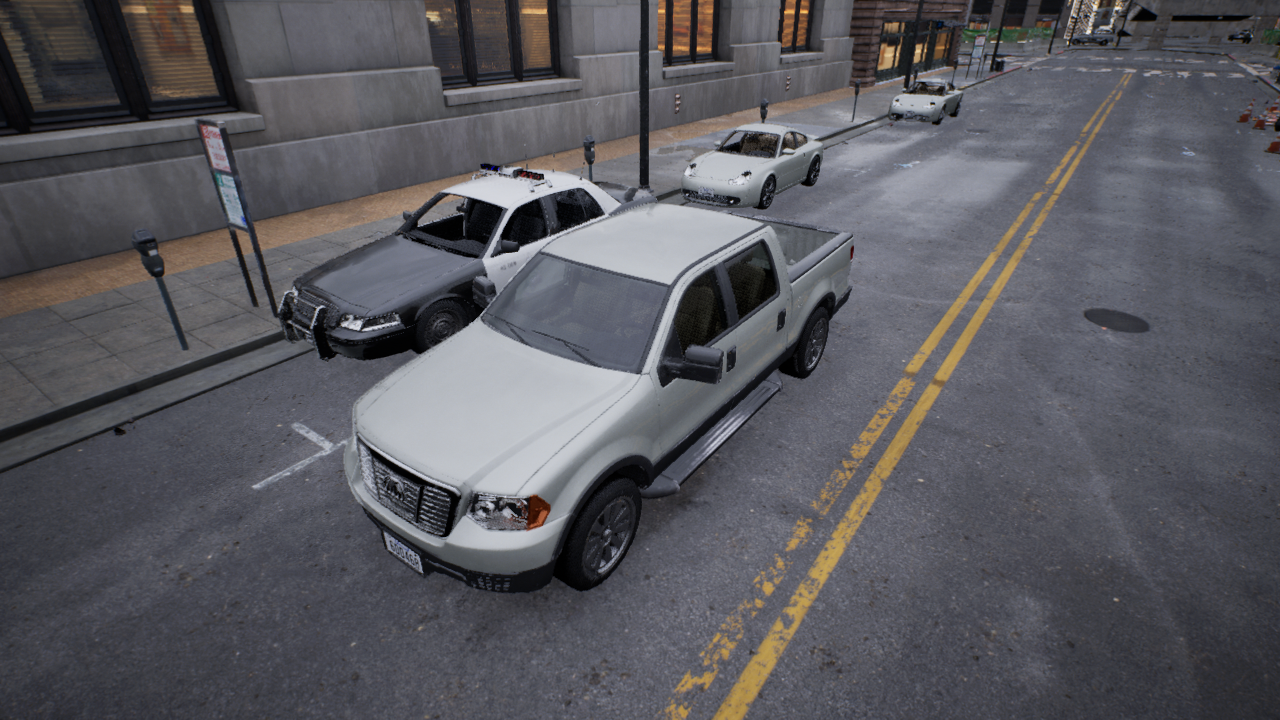
Venue: downtown
Lighting: clear day
Vehicle rig: pickup